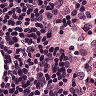
Metastatic tissue present: no